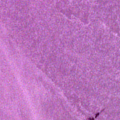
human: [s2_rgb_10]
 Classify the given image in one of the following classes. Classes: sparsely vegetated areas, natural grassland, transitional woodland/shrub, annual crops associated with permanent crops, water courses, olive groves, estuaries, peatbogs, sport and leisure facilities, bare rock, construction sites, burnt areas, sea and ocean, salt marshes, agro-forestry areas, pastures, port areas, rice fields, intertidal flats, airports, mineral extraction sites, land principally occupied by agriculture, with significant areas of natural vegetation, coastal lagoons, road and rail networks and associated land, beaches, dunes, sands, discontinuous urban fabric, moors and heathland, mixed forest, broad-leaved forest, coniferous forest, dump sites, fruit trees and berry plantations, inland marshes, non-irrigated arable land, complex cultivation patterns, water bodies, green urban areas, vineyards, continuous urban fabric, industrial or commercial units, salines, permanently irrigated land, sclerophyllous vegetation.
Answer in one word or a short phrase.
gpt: sea and ocean